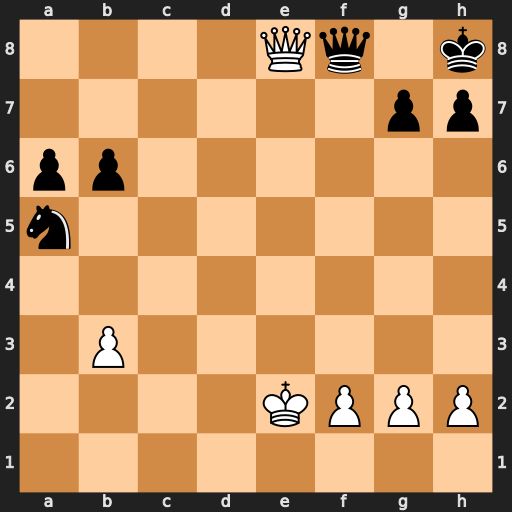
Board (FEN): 4Qq1k/6pp/pp6/n7/8/1P6/4KPPP/8
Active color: w
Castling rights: -
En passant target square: -
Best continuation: Qxf8#